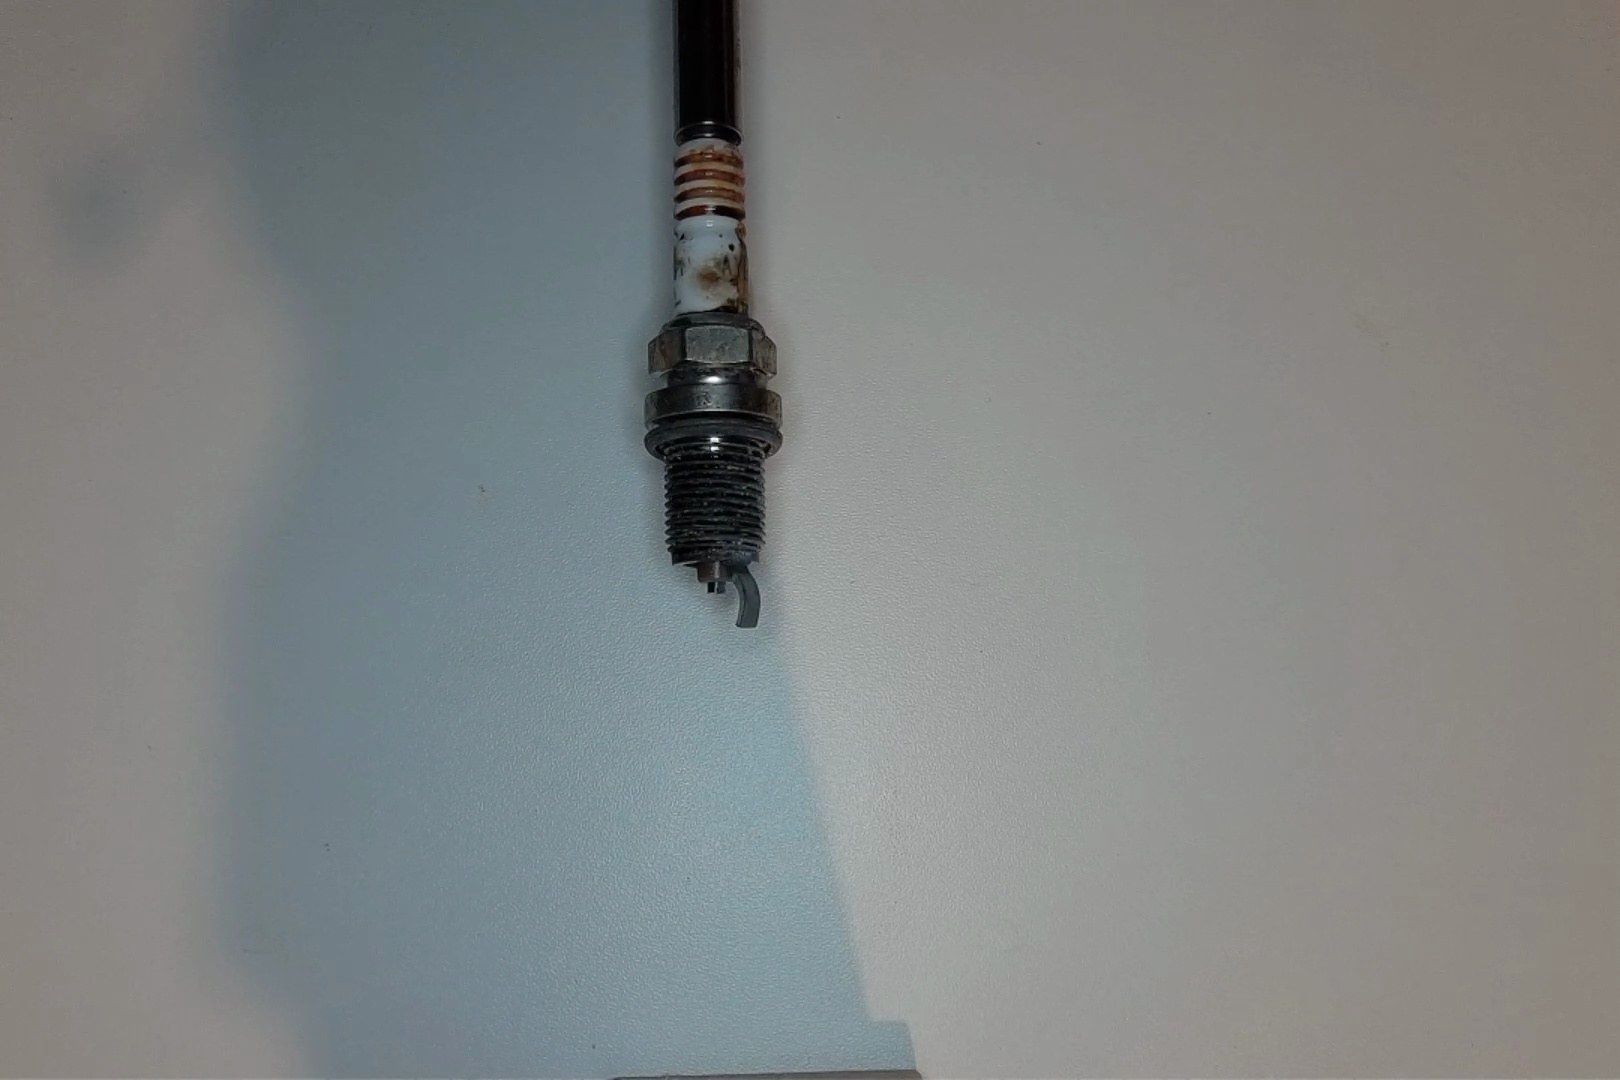
Label: anomaly